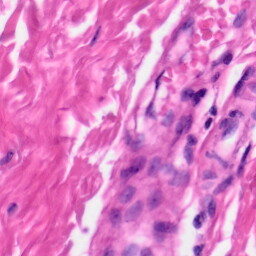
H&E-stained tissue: Skin